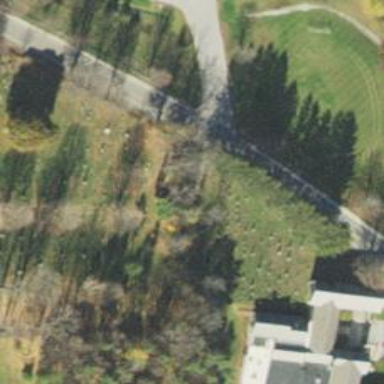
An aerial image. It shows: Cemetery.